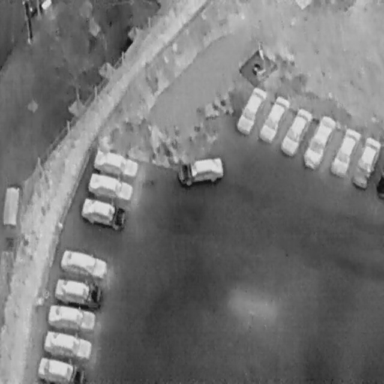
There are 15 Cars in the infrared image.